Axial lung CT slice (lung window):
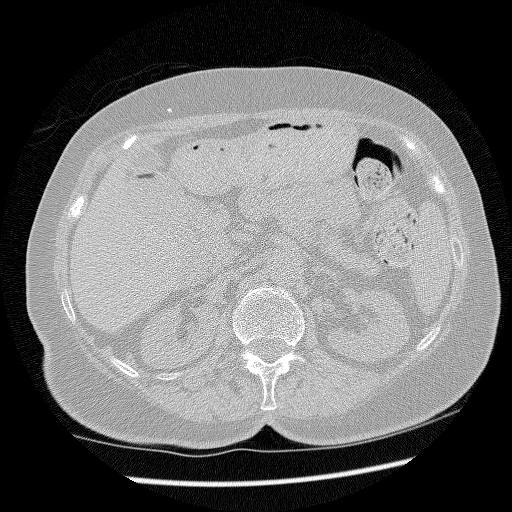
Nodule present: no